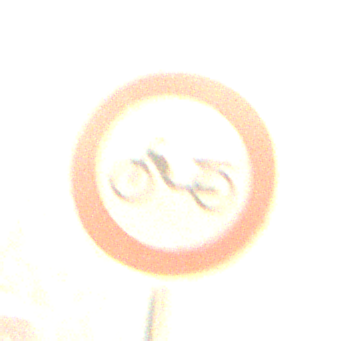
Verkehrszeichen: VerbotMofas
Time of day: SunriseSunset
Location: Outdoor (Suburban)
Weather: Clear
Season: NotSpecified
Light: Natural